Interaction volume radius: 10 \u00c5
Interaction volume height: 20 \u00c5
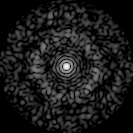
Disorder parameter: 0.8731